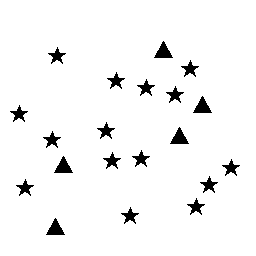
Squares: 0
Triangles: 5
Stars: 15
Total shapes: 20